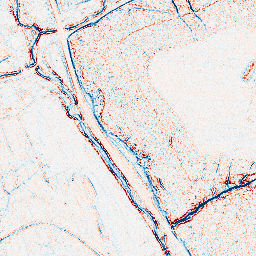
Category: edge_preserving
Decomposition family: bilateral
Decomposition parameters: d: 5
sigma_color: 25
sigma_space: 150
Upsampling method: quadratic
Upsampling parameters: scale: 4
Upsampling scale: 4